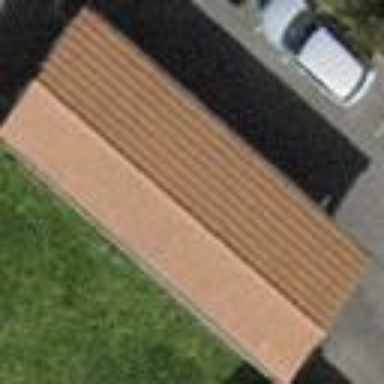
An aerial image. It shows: View of roof of building.